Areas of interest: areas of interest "Driving School"
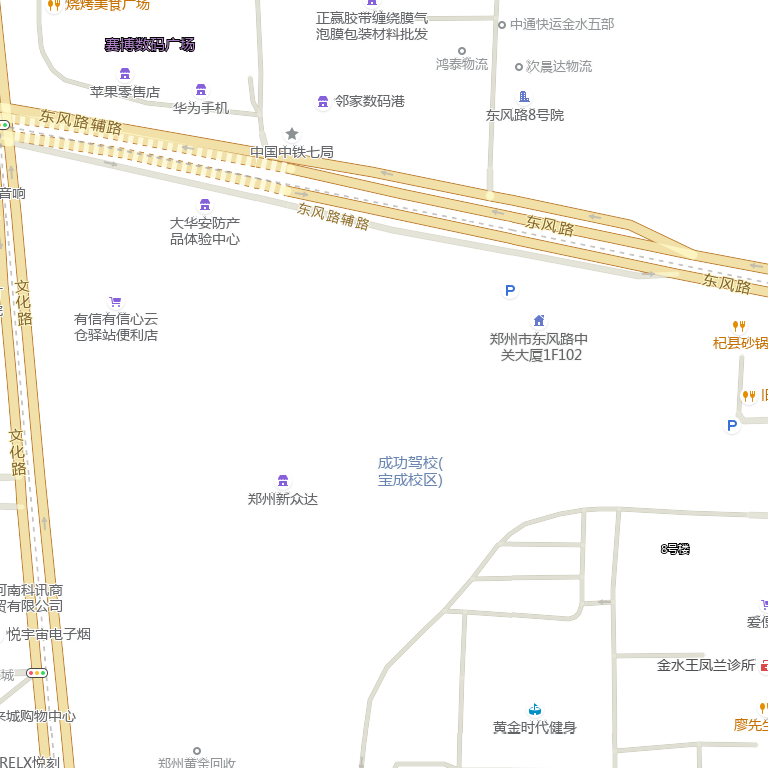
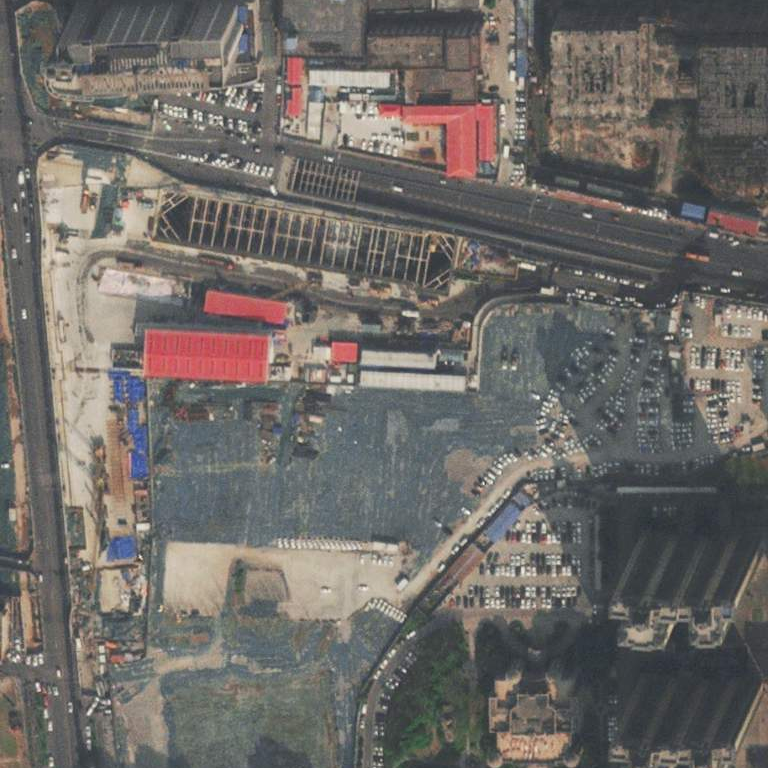